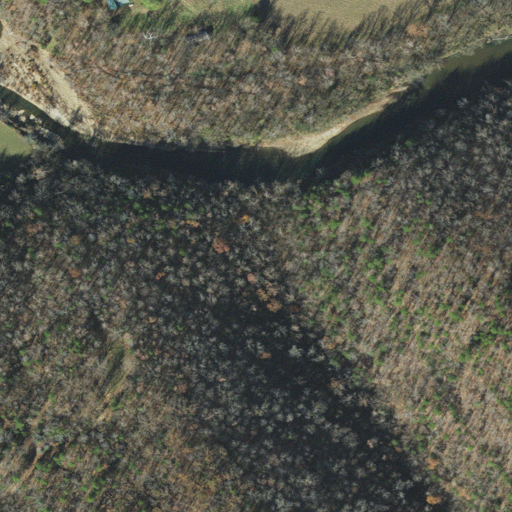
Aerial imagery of valley in Arkansas named Tadpole Hollow containing deciduous forest, mixed forest, open water, pasture, woody wetlands, evergreen forest, open development, and herbaceous wetlands